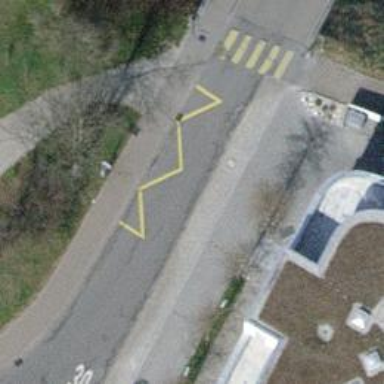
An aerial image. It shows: Bus stop equipped with public transport stop position.